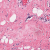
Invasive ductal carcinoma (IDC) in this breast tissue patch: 1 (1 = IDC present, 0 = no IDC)